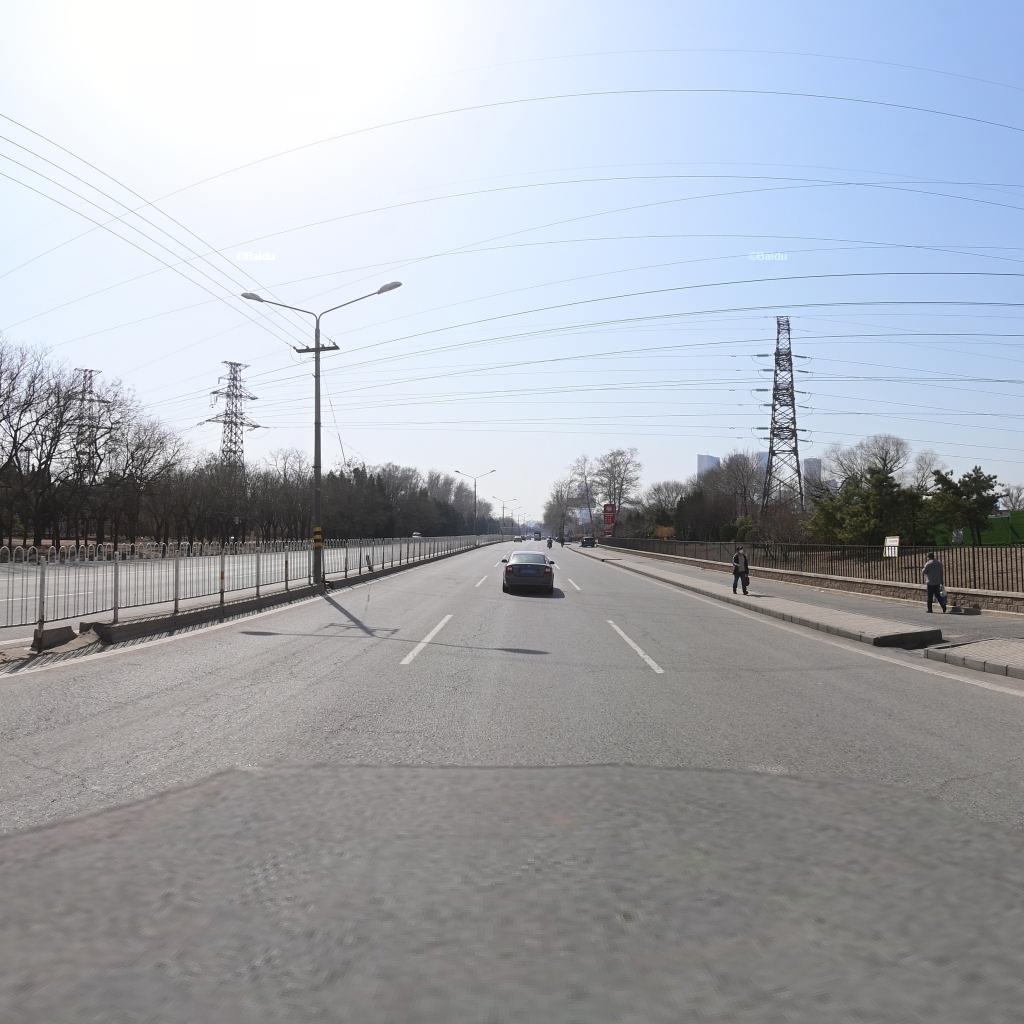
Region: Chaoyang
Road damage annotations: alligator crack, transverse crack, longitudinal crack